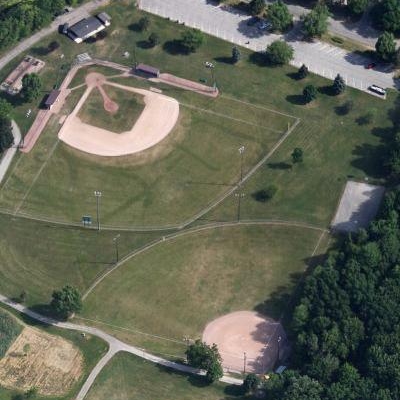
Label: aGrass